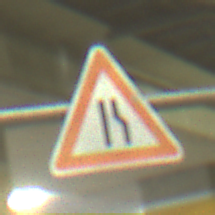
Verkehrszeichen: EinseitigVerengteFahrbahnRechts
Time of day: NotSpecified
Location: Indoor (Special)
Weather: NotSpecified
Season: NotSpecified
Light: Artificial